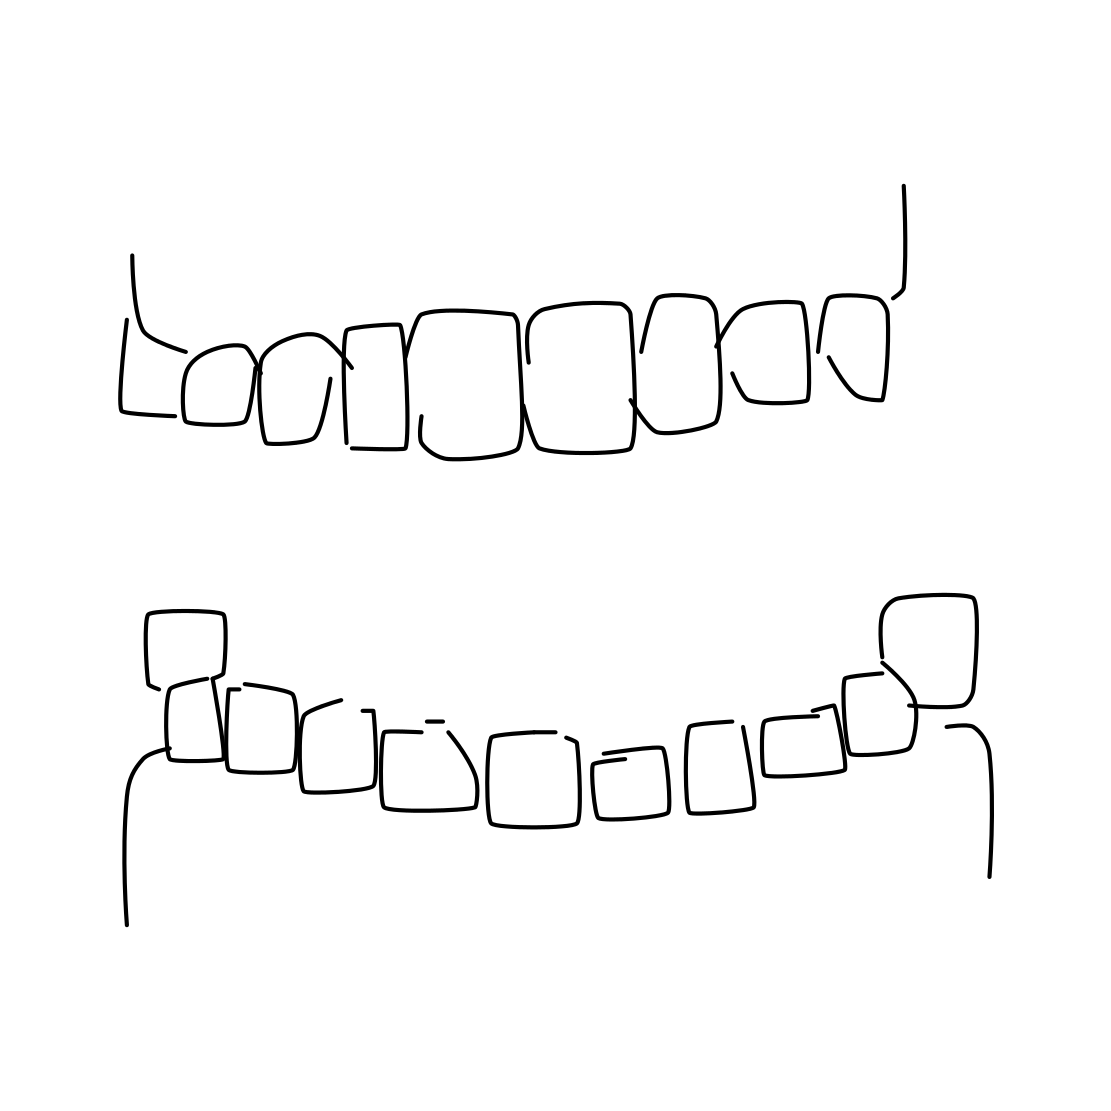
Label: tooth